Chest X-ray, AP view. Patient: 32 years old, sex M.
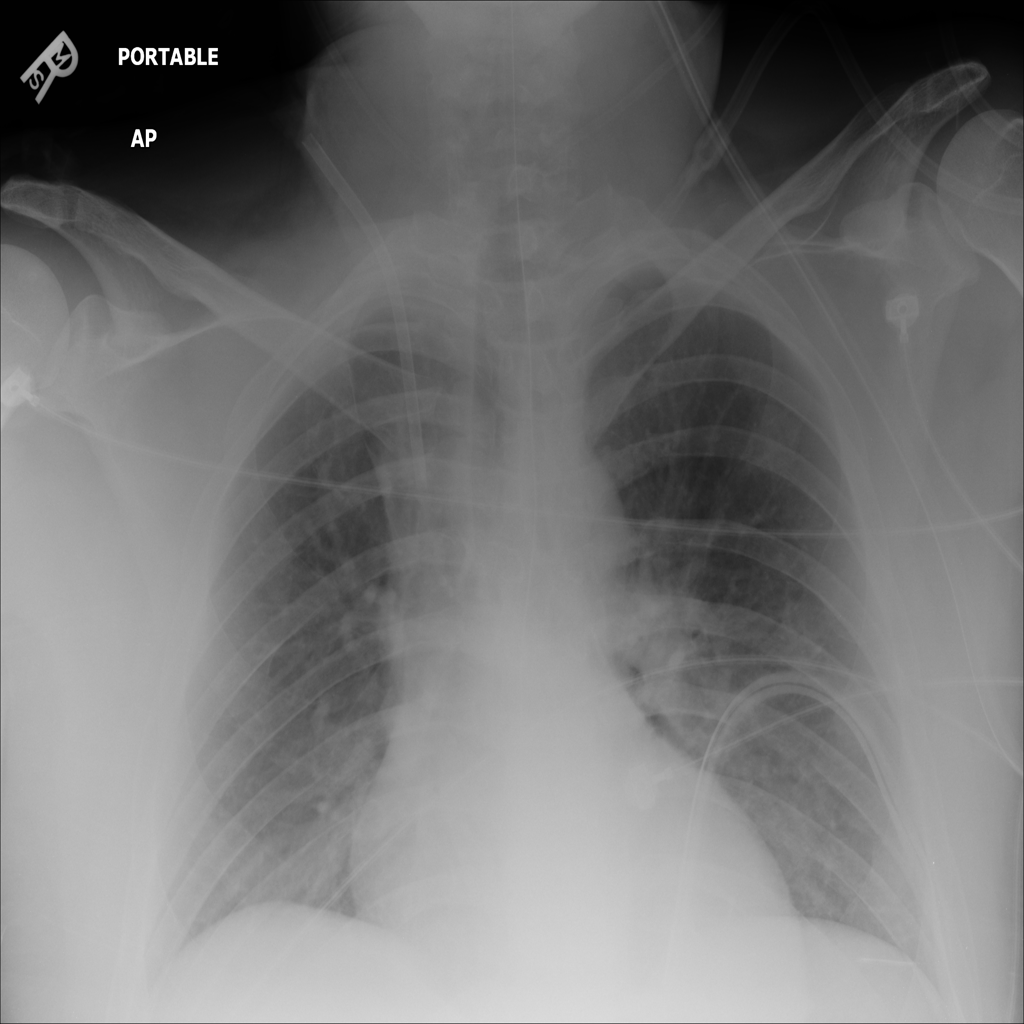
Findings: No Finding